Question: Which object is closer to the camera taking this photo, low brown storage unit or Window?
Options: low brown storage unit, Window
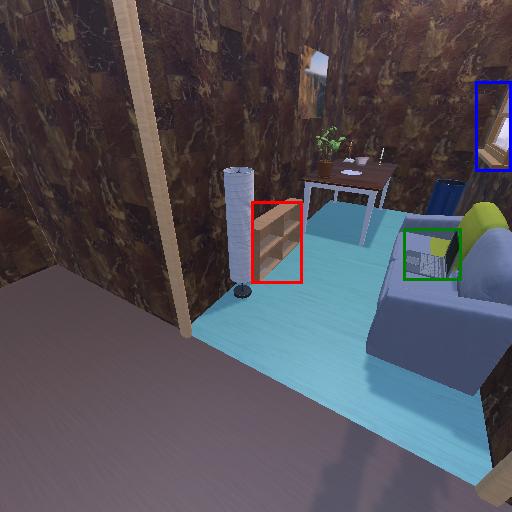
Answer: low brown storage unit